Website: macys
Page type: billing-address
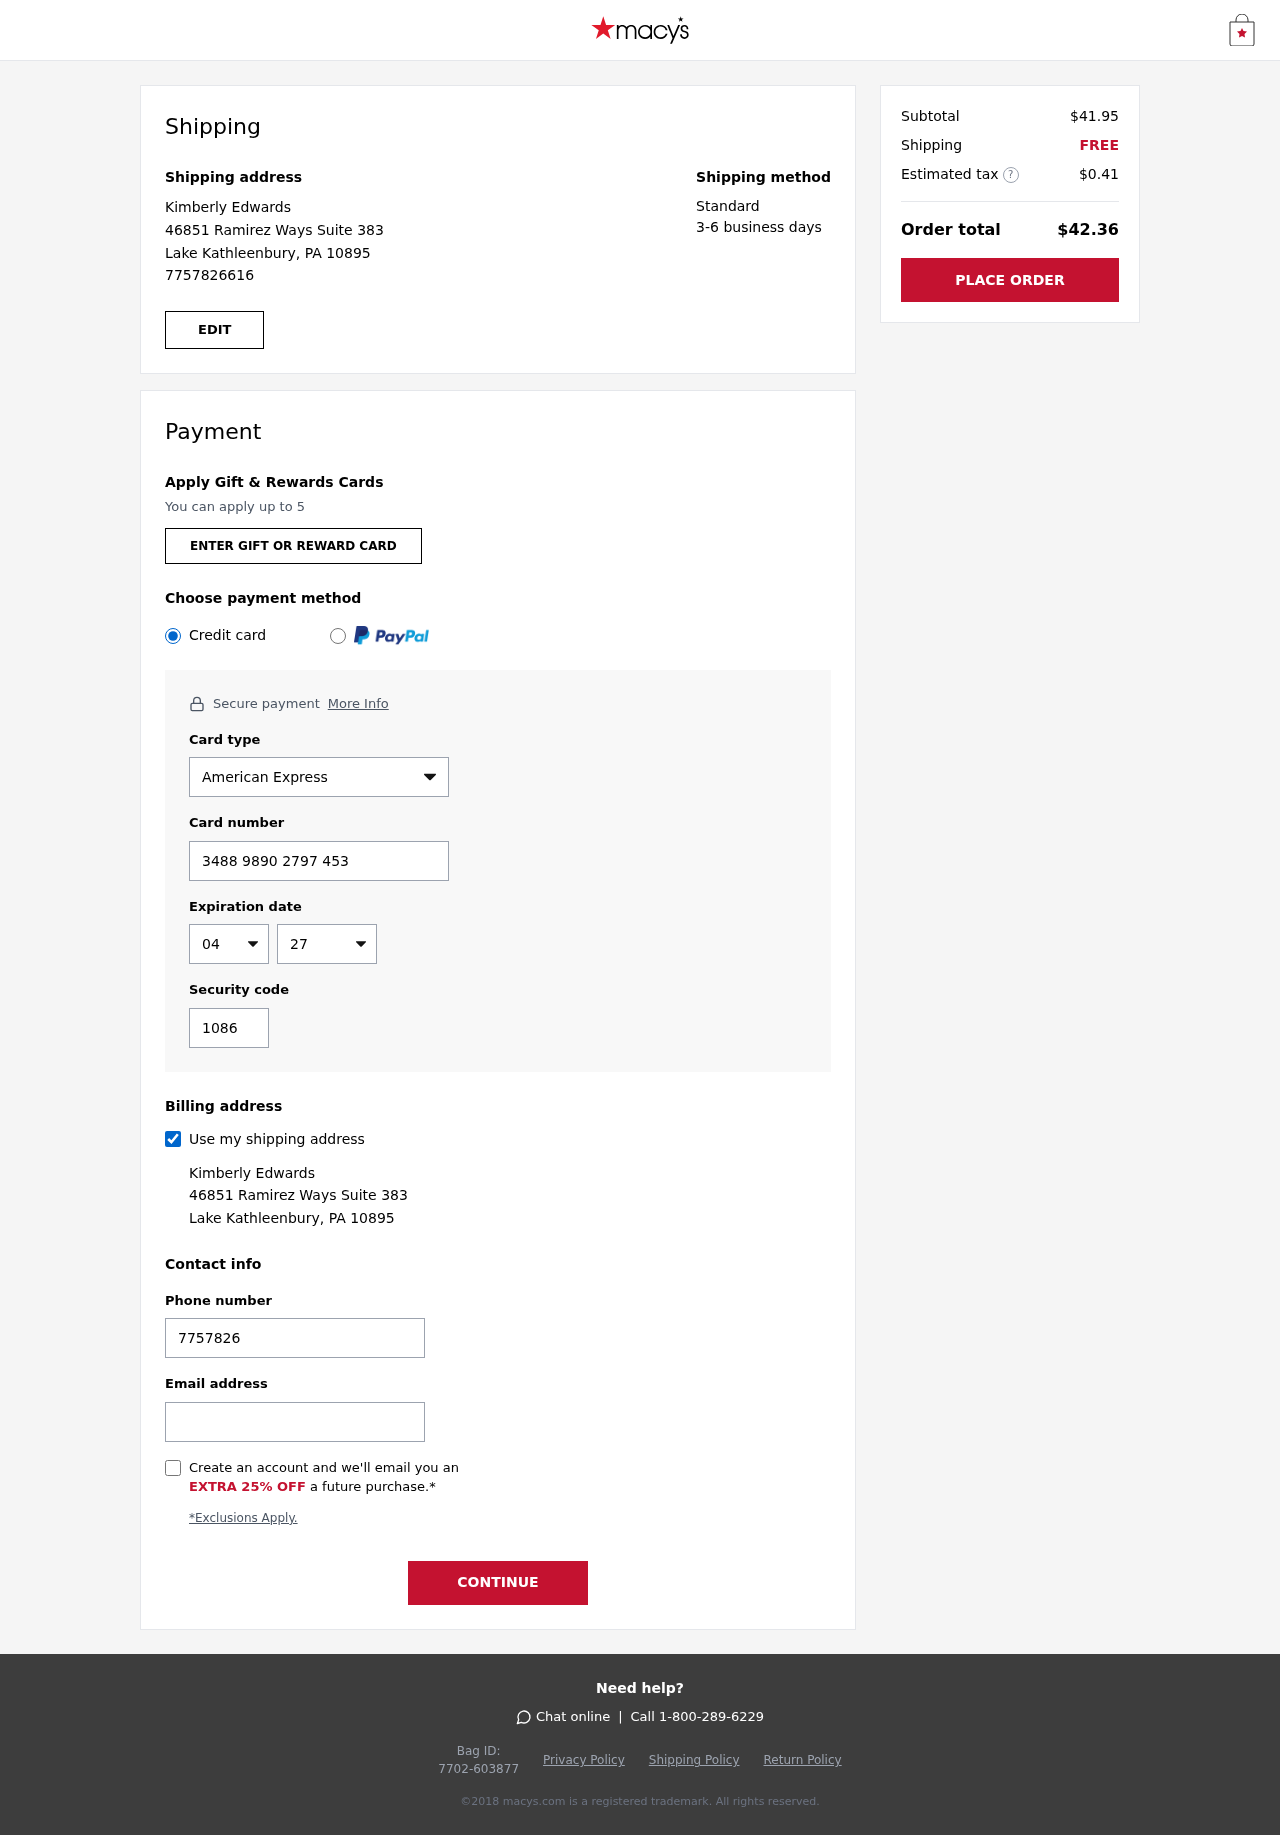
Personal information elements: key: PII_CARD_CVV
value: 1086
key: PII_CARD_EXPIRY_MONTH
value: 04
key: PII_CARD_EXPIRY_YEAR
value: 27
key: PII_CARD_NUMBER
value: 3488 9890 2797 453
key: PII_CARD_TYPE
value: American Express
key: PII_EMAIL
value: kimberly_edwards@gmail.com
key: PII_FULLNAME
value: Kimberly Edwards
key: PII_PHONE
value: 7757826616
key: PII_STREET
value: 46851 Ramirez Ways Suite 383
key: PII_CITY_STATE_ZIP
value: Lake Kathleenbury, PA 10895
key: PII_FIRSTNAME
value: Kimberly
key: PII_LASTNAME
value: Edwards
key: PII_FULLNAME2
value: Kimberly Edwards
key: PII_FULLNAME3
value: Kimberly Edwards
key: PII_FIRSTNAME2
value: Kimberly
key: PII_FIRSTNAME3
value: Kimberly
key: PII_LASTNAME2
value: Edwards
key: PII_LASTNAME3
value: Edwards
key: PII_FIRSTNAME_DERIVED
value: Kimberly
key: PII_LASTNAME_DERIVED
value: Edwards
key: PII_FULLNAME_DERIVED
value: Kimberly Edwards
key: PII_NAME_FULL_DERIVED
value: Kimberly Edwards
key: PII_PHONE2
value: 7757826616
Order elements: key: ORDER_SUBTOTAL
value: $41.95
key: ORDER_SHIPPING_COST
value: FREE
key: ORDER_TAX
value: $0.41
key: ORDER_TOTAL
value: $42.36